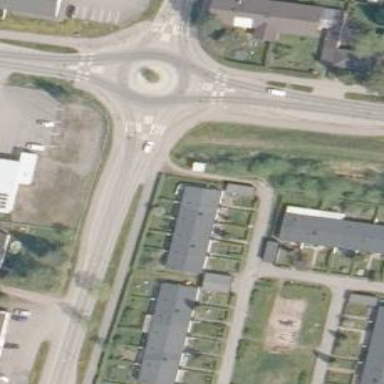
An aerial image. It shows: Uncontrolled zebra crossing on the road.